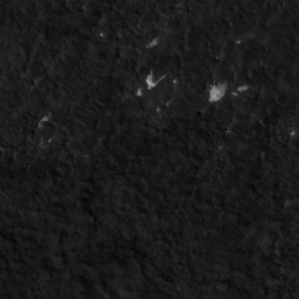
Label: non_frost